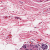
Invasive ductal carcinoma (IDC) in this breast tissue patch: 0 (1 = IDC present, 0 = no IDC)